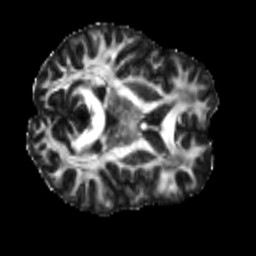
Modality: FA
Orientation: axial
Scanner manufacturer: siemens
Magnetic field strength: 3 T
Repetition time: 4 s
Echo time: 0.0594 s